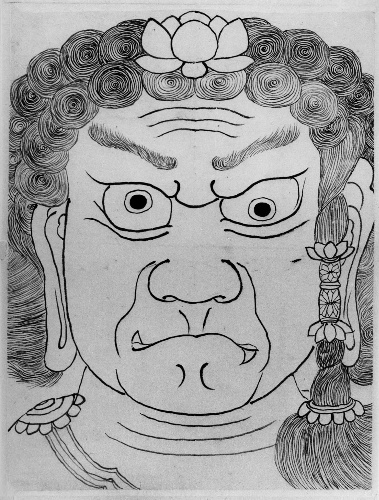
Artist: Katsushika Hokusai
Artist bio: Japanese, Tokyo (Edo) 1760–1849 Tokyo (Edo)
Date: 18th–19th century
Object type: Drawing
Classification: Paintings
Medium: Ink on paper
Culture: Japan
Period: Edo period (1615–1868)
Dimensions: 12 5/16 x 9 3/16 in. (31.3 x 23.3 cm)
Department: Asian Art
Credit line: Gift of Annette Young, in memory of her brother, Innis Young, 1956
Accession year: 1956
Repository: Metropolitan Museum of Art, New York, NY
Tags: Deities|Buddhism